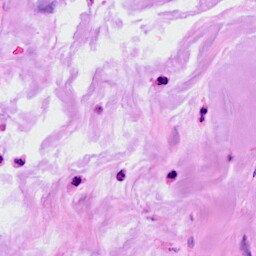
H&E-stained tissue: Breast